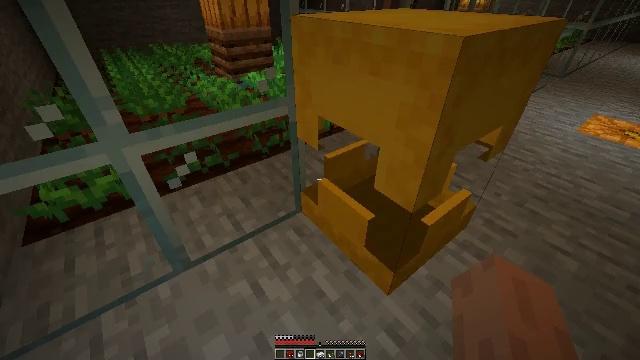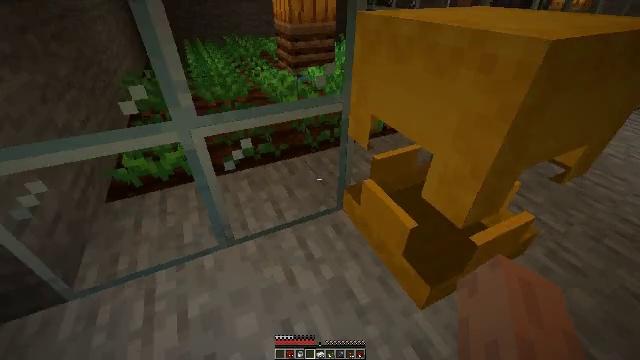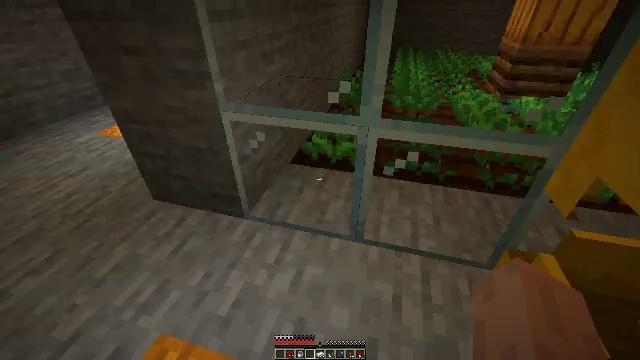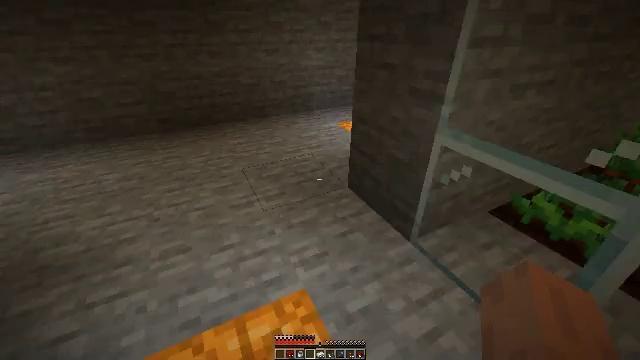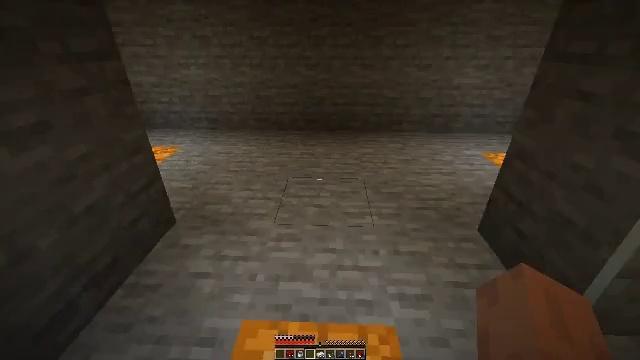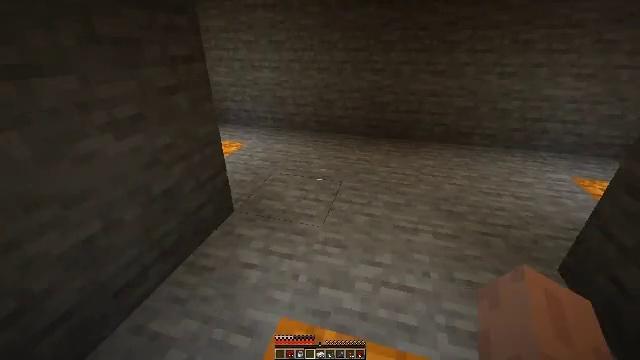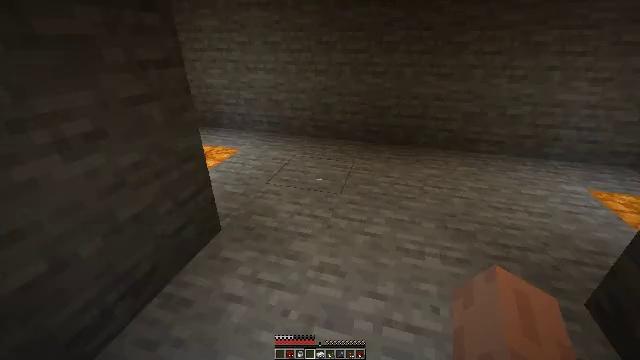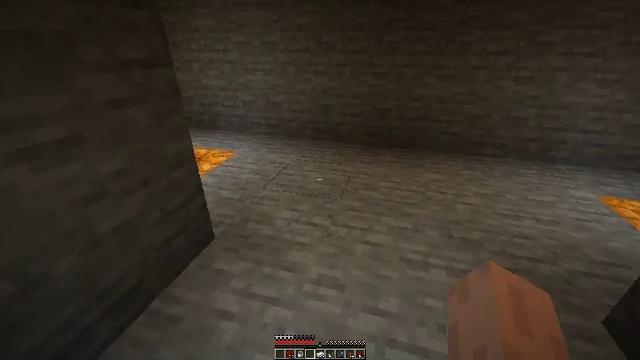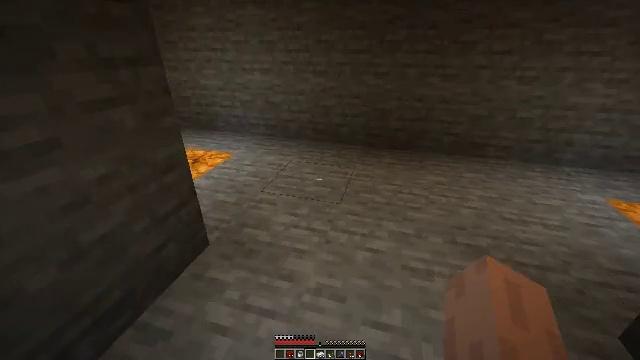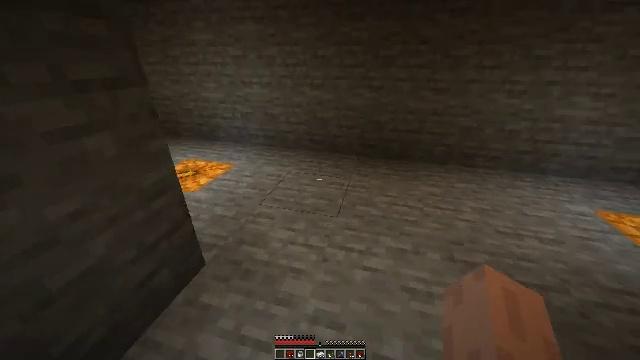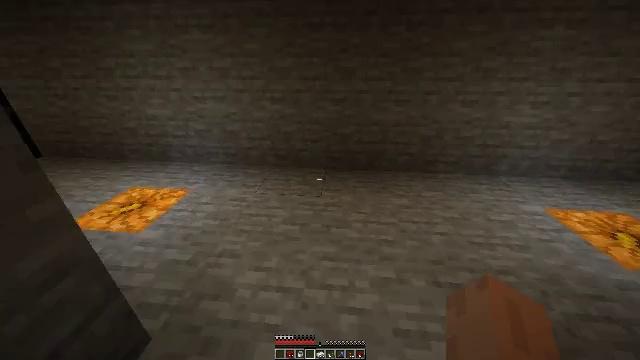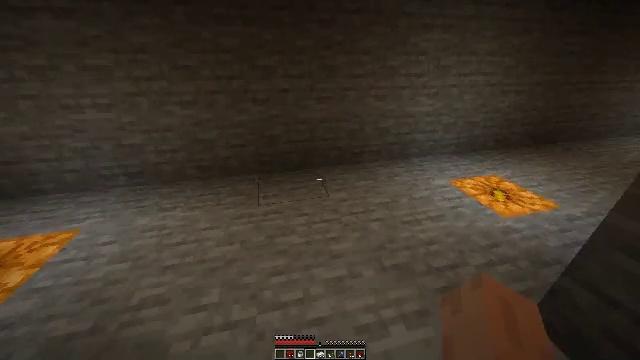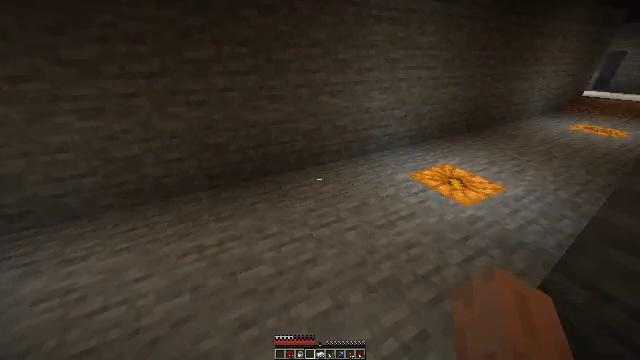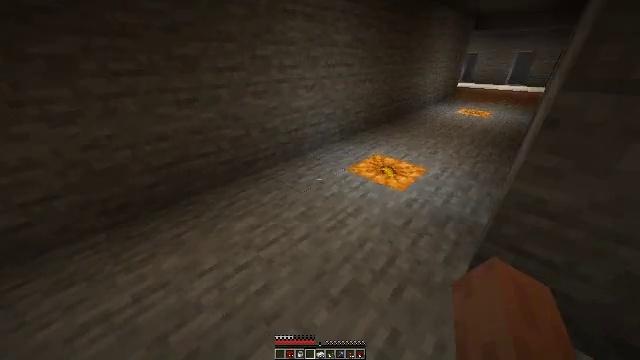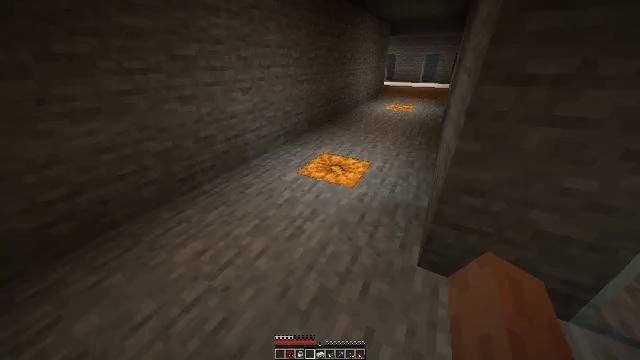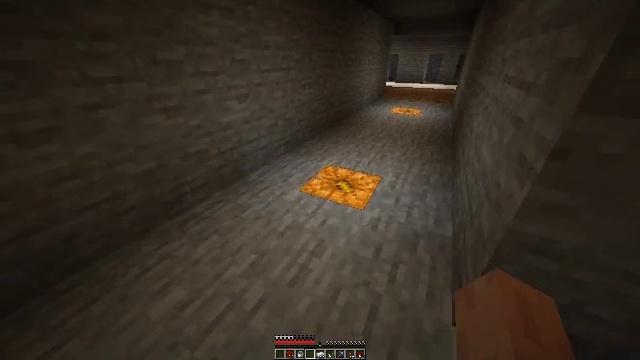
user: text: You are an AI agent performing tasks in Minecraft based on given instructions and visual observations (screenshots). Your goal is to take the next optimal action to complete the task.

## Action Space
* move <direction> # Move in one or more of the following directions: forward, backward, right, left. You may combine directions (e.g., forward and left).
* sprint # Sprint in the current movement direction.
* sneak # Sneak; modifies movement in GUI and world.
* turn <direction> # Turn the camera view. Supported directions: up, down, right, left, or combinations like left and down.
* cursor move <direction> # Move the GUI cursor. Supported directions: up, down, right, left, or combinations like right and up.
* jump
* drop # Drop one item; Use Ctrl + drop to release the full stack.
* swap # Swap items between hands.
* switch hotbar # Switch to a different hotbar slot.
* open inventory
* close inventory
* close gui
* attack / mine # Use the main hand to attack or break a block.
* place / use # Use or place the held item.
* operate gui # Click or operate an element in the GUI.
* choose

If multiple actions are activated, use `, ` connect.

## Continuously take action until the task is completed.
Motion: motion action
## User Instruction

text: Remove an iron ingot from the inventory.
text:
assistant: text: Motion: turn left, close inventory
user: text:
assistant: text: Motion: turn left and up
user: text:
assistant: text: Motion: turn left and up
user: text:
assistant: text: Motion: move forward, turn left and up
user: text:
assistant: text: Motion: move forward, turn left
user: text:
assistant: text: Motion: move forward
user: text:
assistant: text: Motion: move forward, sprint
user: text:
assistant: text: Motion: move forward, sprint
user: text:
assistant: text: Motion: move forward, sprint
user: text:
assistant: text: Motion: move forward, sprint, turn right
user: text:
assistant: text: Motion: move forward, turn right
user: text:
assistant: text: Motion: move forward, turn right and down
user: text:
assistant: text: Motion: move forward, turn right
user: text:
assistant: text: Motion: move forward, turn right
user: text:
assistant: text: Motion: move forward
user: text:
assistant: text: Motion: move forward
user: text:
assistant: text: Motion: move forward
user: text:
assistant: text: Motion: move forward
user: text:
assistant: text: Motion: move forward, turn right and up
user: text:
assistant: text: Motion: move forward, turn right and up
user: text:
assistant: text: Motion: move forward, turn right and up
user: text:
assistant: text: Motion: move forward, turn right and up
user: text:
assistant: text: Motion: move forward
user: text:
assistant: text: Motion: move forward
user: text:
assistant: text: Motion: move forward
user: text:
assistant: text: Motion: move forward
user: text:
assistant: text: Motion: move forward
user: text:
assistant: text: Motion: move forward
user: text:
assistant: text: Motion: move forward
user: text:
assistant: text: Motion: move forward